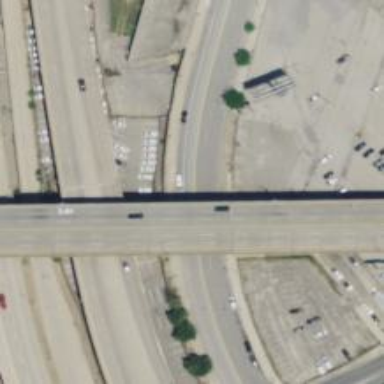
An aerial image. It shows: Residential road with asphalt surface under viaduct.